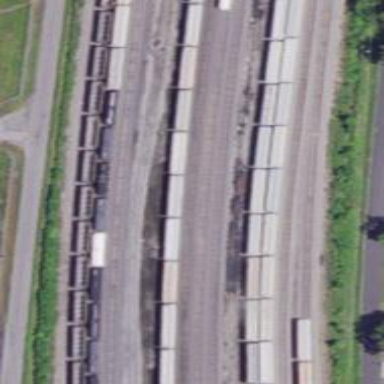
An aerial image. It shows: Railway yard used for servicing trains.